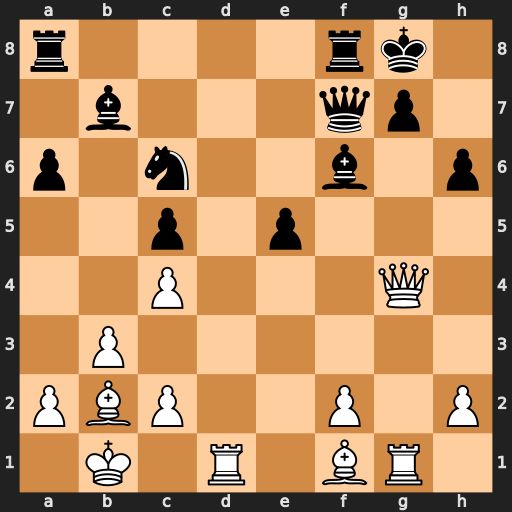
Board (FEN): r4rk1/1b3qp1/p1n2b1p/2p1p3/2P3Q1/1P6/PBP2P1P/1K1R1BR1
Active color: w
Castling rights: -
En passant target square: -
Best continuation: Rd7 Bc8 Rxf7 Bxg4 Rxf8+ Rxf8 Rxg4